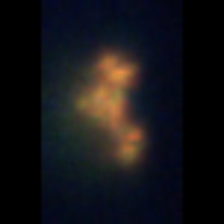
Taxon: Unknown_detritus
Group: Unknown